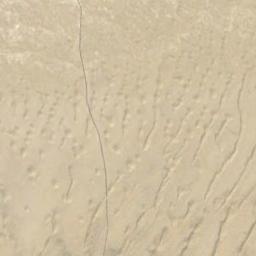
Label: desert